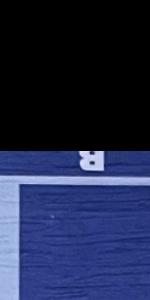
Label: Empty